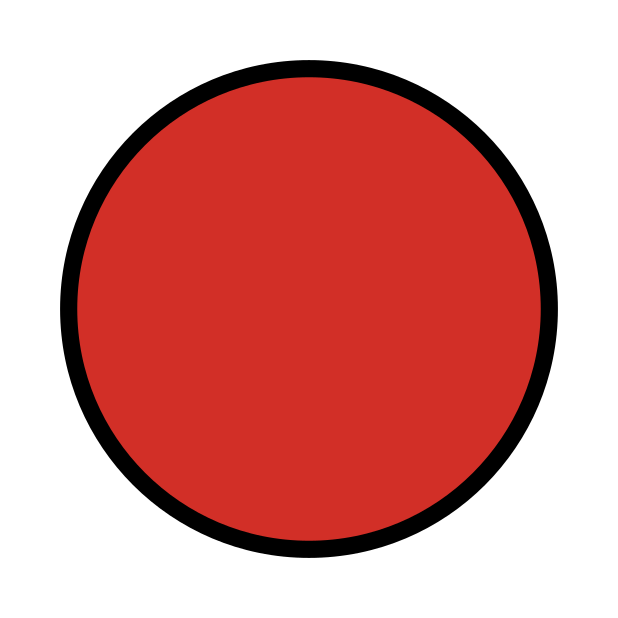
red circle